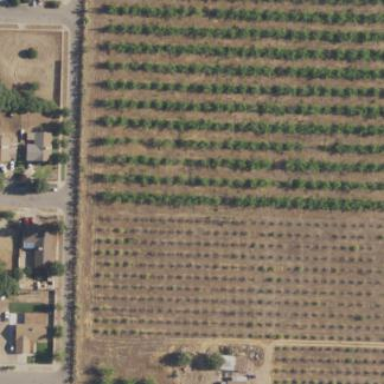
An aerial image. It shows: Farmland with orange trees.